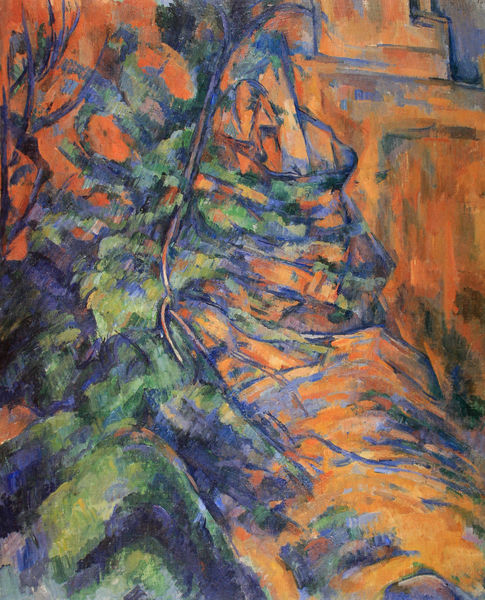
Titel: Felsen und Äste bei Bibémus
Künstler: Paul Cézanne
Standort: Paris
Institution: Musée du Petit Palais
Schlagwörter: baum, berg, blau, blätter, felsen, gemälde, gestein, himmel, mann, schatten, bäume, cezanne, gelb, grün, impressionismus, kubismus, landschaft, ocker, äste, ausschnitt, braun, bunt, grau, holz, licht, orange, pastell, schwarz, skizze, weiss, zeichnung, ölbild, gebäude, gras, haus, rot, weg, expressionismus, malerei, wand, falten, gesicht, stein, öl, ast, hügel, natur, zweige, pastos, stoff, decke, pflanzen, wald, farbig, wellen, liegen, bogen, süden, warm, abstrakt, berge, farben, fels, flächen, gebirge, modern, mauer, farbe, formen, lila, violett, linien, herbst, ölgemälde, duktus, falte, gardine, detail, striche, surreal, gauguin, futurismus, wurzel, linie, zweig, paul, leinwand, pinselstrich, ecken, fragment, wurzeln, paul cezanne, geäst, rotbraun, adern, felse, hmmel, gebirg, leuchtend, farbigkeit, spachtel, tache, feurig, dreieckformen, eckkig, gauguion